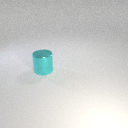
large cyan metal cylinder